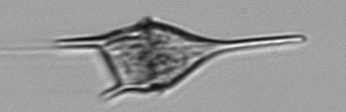
Label: Tripos_lineatus